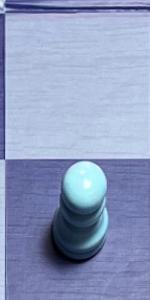
Label: Pawn_White